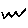
Label: zigzag